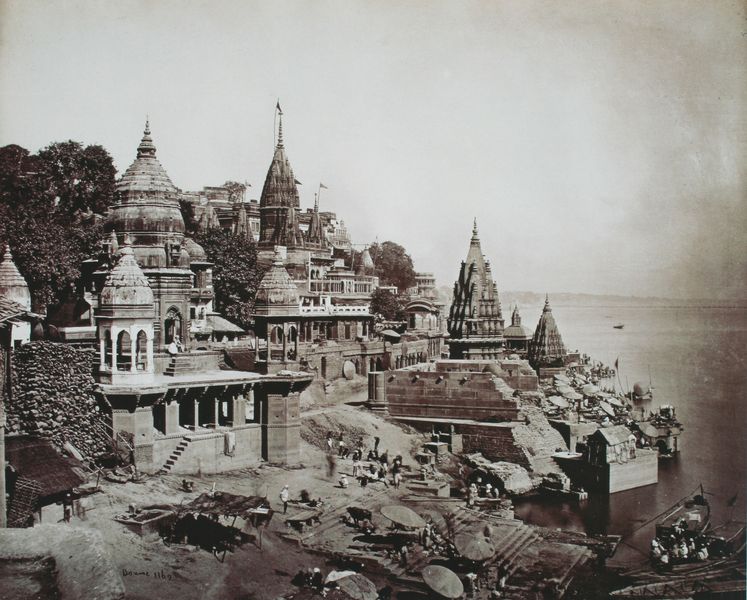
Titel: Verbrennungs-Ghat, Benares
Künstler: Samuel Bourne
Standort: München
Institution: Sammlung Dietmar Siegert
Schlagwörter: baum, berg, himmel, laub, mann, meer, wasser, weiß, bäume, fluss, frauen, menschen, see, stadt, ufer, frau, grau, hintergrund, männer, schwarz, säule, säulen, dach, gebäude, schirm, schloss, sonnenschirm, architektur, mensch, stein, steine, horizont, häuser, hügel, gewässer, kirche, boot, boote, handel, turm, küste, schiff, schiffe, strand, bogen, fahne, abhang, dächer, mauer, markt, sepia, hafen, kuppel, treppe, treppen, spitz, stufe, stufen, foto, fotografie, kirchen, photographie, kloster, kuppeln, orient, türmchen, türme, zwiebeltürme, palast, asien, schwarz-weiß, schirme, arkaden, photo, china, kanzel, mauern, griechenland, tempel, heilig, indien, pagode, minarett, sonnenschirme, flussufer, kupel, hindu, hinduismus, bäumen, schwarzweis, ganges, weltwunder, pagoden, buddismus, paria, aiatisch, säulen#, kambodja